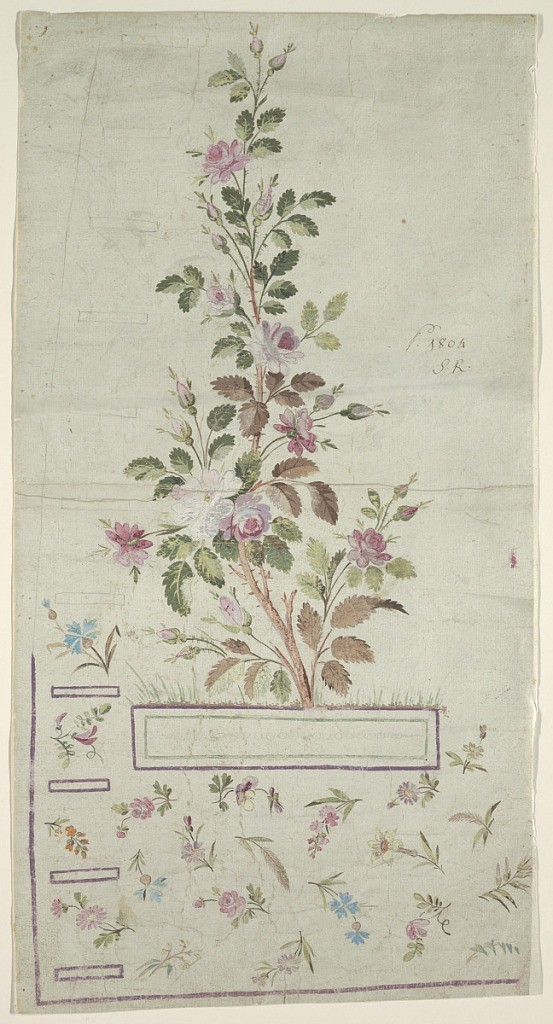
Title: Drawing
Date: About 1785
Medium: Pencil. Various gouache colors. White. Paper;
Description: Vertical rectangle. A rose grows from the top edge of the oblong pocket. The field beneath the pocket and the intervals between the buttonholes are decorated with small scale flower boughs. Violet edges.